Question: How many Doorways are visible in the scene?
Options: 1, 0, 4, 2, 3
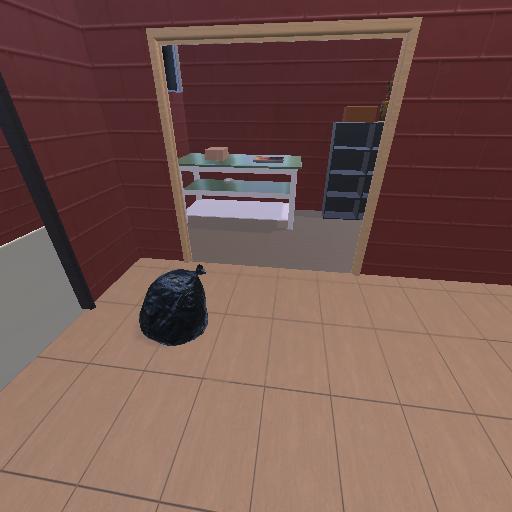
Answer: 1